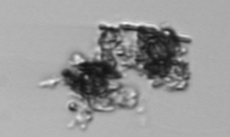
Label: Thalassiosira_TAG_external_detritus